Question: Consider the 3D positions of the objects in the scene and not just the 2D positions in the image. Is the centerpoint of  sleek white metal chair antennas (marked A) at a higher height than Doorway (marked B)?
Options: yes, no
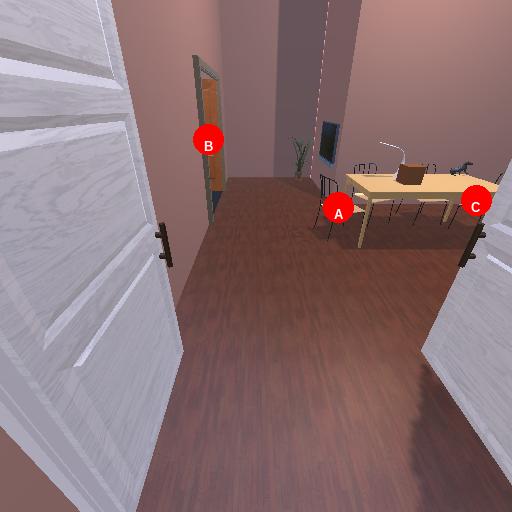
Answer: yes